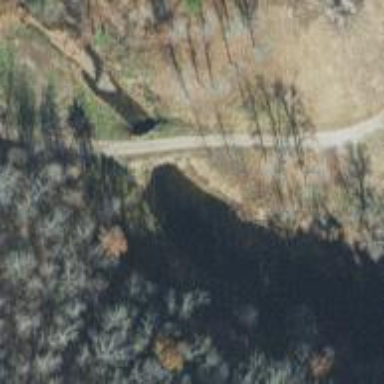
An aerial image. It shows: Culvert tunnel.